Current action and preconditions to check: trajectory_clear

Your task: For each precondition in the list above, predict whether it will hold at this action.

Consider the current scene as observed from the mobile robot's camera, and analyze the predicted future states of all dynamic agents (e.g., people, animals, vehicles, or any moving entities) within the NEXT SECOND.

IMPORTANT: Only answer "very likely" if you are absolutely certain—based on strong, clear evidence—that a dynamic agent will violate the precondition in the predicted future state. Do NOT answer "very likely" for unlikely, ambiguous, or low-probability risks.

Ask yourself for each precondition: Is there a high probability, with clear and convincing evidence, that the predicted future states of any dynamic agent will interfere with the predicted future state of the currently executing action within the NEXT SECOND, causing that precondition to fail?

Assess the risk level based on these predictions. Use "likely" or "very likely" if motions create a clear risk of interference.

Use "neutral" or "improbable" if agents are nearby but their predicted paths are clearly diverging or non-conflicting.

Failure Risk Categories: "very improbable", "improbable", "neutral", "likely", "very likely"

Answer Format: Output ONLY the probability_of_failure value from these categories: "very improbable", "improbable", "neutral", "likely", "very likely"

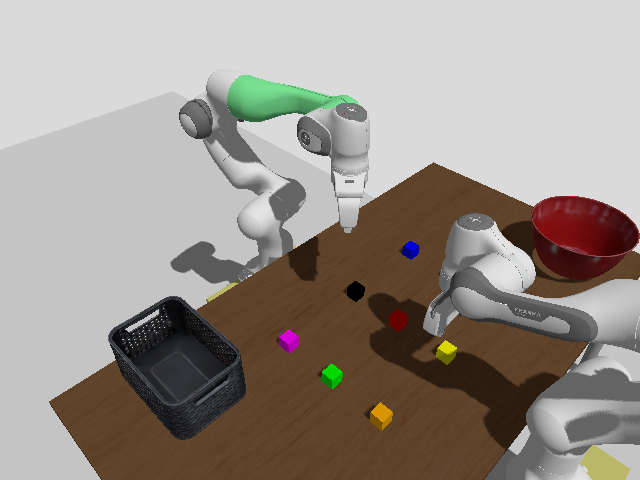

Answer: very improbable